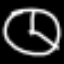
Label: clock